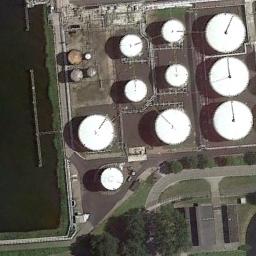
Label: storage tanks